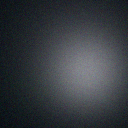
Screen state: off